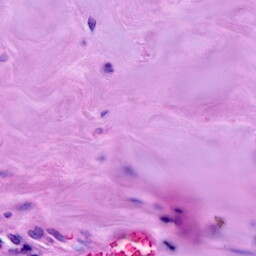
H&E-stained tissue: Breast